Question: I'm having one, admittedly very minor issue with a contact form I've set up in WordPress using jQuery, jQuery form and PHP Mail to send a form-generated email.
To replace my current contact form which performs a pHp validation from within the contact form page and then sends using PHP Mail, I've designed the following simple html 5 form (which can be seen on this page: <URL>:
'''
<form id="contact" method="post" action="">
<fieldset>
<label for="name">Name</label>
<input type="text" name="name" placeholder="Your Name" title="Enter your name" class="required">
<label for="email">E-mail</label>
<input type="email" name="email" placeholder="yourname@domain.com" title="Enter your e-mail address" class="required email">
<label for="phone">Phone</label>
<input type="tel" name="phone" placeholder="ex. <PHONE>">
<label for="website">Website</label>
<input type="url" name="url" placeholder="http://">
<label for="message">Question/Message</label>
<textarea name="message"></textarea>
<label for="checking" class="hidden">If you want to submit this form, do not enter anything in this field</label><input type="text" name="checking" class="hidden">
<input type="submit" name="submit" class="button" id="submit" value="Send Message" />
</fieldset>
'''
I then use the jQuery validate [jquery.validate.js] and form [jquery.form.js] plugins to perform a client-end validation:
'''
<script src="js/jquery.validate.js"></script>
<script src="js/jquery.form.js"></script>
<script>
$(function(){
$('#contact').validate({
submitHandler: function(form) {
$(form).ajaxSubmit({
url: 'send-message.php',
success: function() {
$('#contact').hide();
$('#instructions').hide();
$('#status').show();
$('#popular-posts').show();
$('#status').append("<p>Thanks! Your request has been sent. One will try to get back to you as soon as possible.</p>")
}
});
}
});
});
</script>
'''
After the validation, the above script uses jQuery.form's <URL>. It also performs a honeypot captcha check on data in a hidden input field added in the form. The email is then sent:
'''
<?php
//invoke wp_load in order to use WordPress wp_mail plugin function instead of mail for better authentification of the sent email
require_once("/path/to/wp-load.php");
//Check to see if the honeypot captcha field was filled in
if(trim($_POST['checking']) !== '') {
$captchaError = true;
$errors .= "
Error: Captcha field filled in";
} else {
//Check to make sure that the name field is not empty
if(trim($_POST['name']) === '') {
$errors .= "
Error: Name field empty";
$hasError = true;
} else {
$name = strip_tags($_POST['name']);
}
//Check to make sure sure that a valid email address is submitted
if(trim($_POST['email']) === '') {
$emailError = 'You forgot to enter your email address.';
$hasError = true;
} else if (!eregi("^[A-Z0-9._%-]+@[A-Z0-9._%-]+\.[A-Z]{2,4}$", trim($_POST['email']))) {
$errors .= "
Error: Message field empty";
$hasError = true;
} else {
$email = strip_tags($_POST['email']);
}
//Check to make sure comments were entered
if(trim($_POST['message']) === '') {
$errors .= "
Error: Message field empty";
$hasError = true;
} else {
$phone = strip_tags($_POST['phone']);
$url = strip_tags($_POST['url']);
if(function_exists('stripslashes')) {
$message = stripslashes(trim($_POST['message']));
} else {
$message = strip_tags($_POST['message']);
}
}
//If there is no error, send the email
if(!isset($hasError)) {
// Send Message
$emailTo = 'me@mydomain.com';
$subject = 'Contact Form Submission from '.$name;
$body = "Name: $name
Email: $email
Phone: $phone
Website: $url
Message: $message";
$headers = 'From: My Site <'.$emailTo.'>' . "
" . 'Reply-To: ' . $email;
wp_mail($emailTo, $subject, $body, $headers);
$alert = 'Thanks! Your request has been sent. One will try to get back to you as soon as possible.';
} else {
$alert = $errors;
}
} ?>
'''
The server keeps track of whether errors were found or whether the email was successfully sent in variable $alert.
After the pHp function completes, the script hides the form from the contact page and displays a previously hidden html element to which it appends an alert message.
The issue I can't solve is making javascript change the wording of that alert message to reflect whether the email was or not successfully sent, because I don't know how to pass the requisite pHp variable ($alert) containing a list of the error messages in the server PHP process to the script for insertion in the Contact Form page. Of course, again, this is a very theoretical concern, since for the reasons stated above, it's unlikely that an error-prone message would even have reached the PHP stage in the first place.
I've tried inserting the following code at the end of the PHP file, to no avail:
'''
<script type="text/javascript">
alert = <?php echo $alert; ?>;
</script>
'''
The latter attempt doesn't generate any errors in Firebug, but the variable value doesn't get passed on. Any ideas or thoughts welcome.
: I added this workflow chart to clarify the setup for this issue:

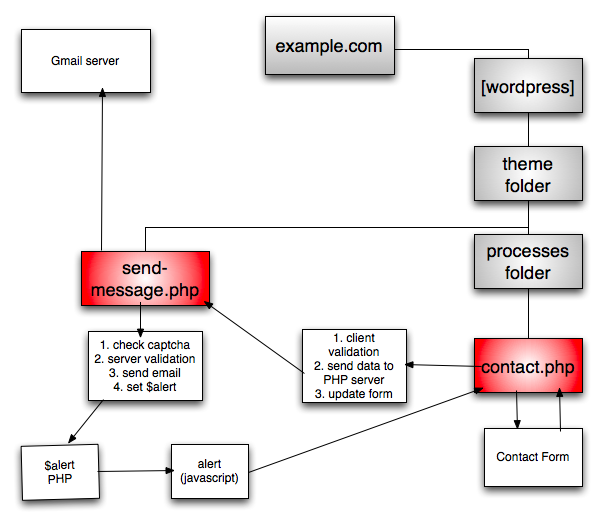
Answer: In send-message.php, put the alert text in an IDd '<div />':
'''
<div id="statusmsg" style="display: none">
<?php echo $alert ?>
</div>
'''
Then your Javascript on the calling page ought to look like this:
'''
<script type="text/javascript">
$(function() {
$('#contact').validate({
submitHandler: function(form) {
$(form).ajaxSubmit({
url: 'send-message.php',
success: function(data) {
$('#contact').hide();
$('#instructions').hide();
$('#status').show();
$('#popular-posts').show();
// Make DOM object from result
var $DOMObj = $(data);
// Retrieve status message, if any
var $status = $('#statusmsg', $DOMObj);
// Show status message, if any
if ($status) {
$status
.css('display', '')
.appendTo('#status');
}
}
});
}
});
});
</script>
'''
Hopefully you can see how I've used a parameter to the 'success' callback to retrieve the HTML contents of the AJAX request response, located the statusmsg div and appended it to the relevant element on the calling page.
More optimally, send-message.php would print JSON rather than HTML, making this process a little easier. I'll leave that as an exercise for the reader.. at least in this question thread.